八年级 · 度量几何学
如图所示, 将一副三角尺叠放在一起, 则 $\angle \alpha$ 的大小为 ( )

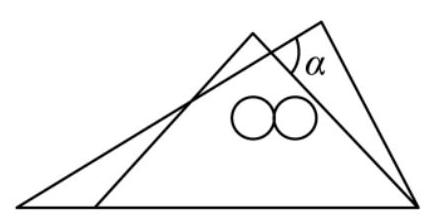
$75^{\circ}$
B. $65^{\circ}$
C. $60^{\circ}$
D. $55^{\circ}$
答案: A